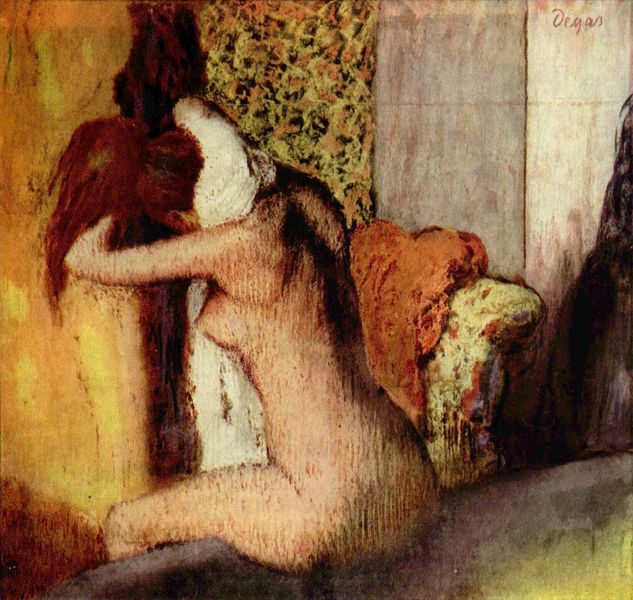
Titel: Nach dem Bade
Künstler: Edgar Degas
Standort: Paris
Institution: Musée d'Orsay
Schlagwörter: akt, dunkel, gemälde, haut, kopf, nackt, schatten, wasser, weiß, badende, gelb, grün, impressionismus, mädchen, ocker, sitzen, wäsche, blumen, braun, brust, busen, degas, edgar degas, frankreich, frau, grau, haar, hell, hintergrund, kleid, kleider, kreide, licht, nacht, ohr, orange, pastell, raum, renoir, rücken, schwarz, skizze, stuhl, zeichnung, zimmer, dame, rot, tuch, beige, muster, teppich, wand, arm, arme, gesicht, trauer, signatur, vorhang, morgen, nass, boden, haare, interieur, sessel, sitzend, stoff, tücher, decke, locken, rosa, schulter, schultern, bein, gesäß, hintern, ecke, trocknen, studie, mauer, edgar, nacken, rand, chair, curtain, kissen, pillow, pillows, red, white, women, black, expressionism, figurative, gray, hair, painting, polster, portrait, room, seated, sit, sitting, tapete, vorhänge, wall, woman, yellow, floral, sitzt, handtuch, paravan, paravant, paravent, bed, bett, blanket, washing, brown, wallpaper, bauch, nackte, hinterkopf, brustwarze, knie, oberschenkel, schenkel, bad, rothaarig, waschen, offen, abtrocknen, pobacken, rückenakt, rückenfigur, schulterblätter, schraffur, vorgebeugt, badetuch, badewanne, badezimmer, wanne, rückansicht, toilette, rote haare, naked, nude, skin, struktur, ölskizze, ear, girl, red hair, water, nackte frau, chaiselongue, sexy, color, impressionism, shadow, fur, bird, dog, french, breast, leopard, door, pferdeschwanz, anziehen, monet, clothes, zeichung, sessellehne, art, back, pastel, badeszene, form, legs, trennwand, cloth, impressionist, susanna, towel, ginger, spanische wand, nippel, wash, dry, kopg, act, clothing, tan, body, bottom, thigh, sofa, hip, ass, waschlappen, bath, bather, bathtub, tub, badender akt, badewannenrand, braun schulterblätter, haaretrocknen, malerei, srüste, sadness, po, warm, sex, corner, soap, boobs, tits, yelow, pisture, buttocks, bump, nackt akt, sitzenrand, tit, roo, female nude, spa, bathwater, bathtube, pstel, pastel\, wlalpaper, orange blanket, after bath